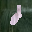
Label: 2